Question: In my jqGrid implementation, we have a subgrid with a dropdown and we want to change the icon in a cell on change of that dropdown. I have used the 'Formatter' to generate the icons shown in the picture below. But now I want to add/remove the icon images from the cell. Is this possible to do? I'd greatly appreciate any help/ideas for that? We are using the jqGrid for ASP .NET in this project.

'''
function formatActionGridIcons(cellValue, options, rowObject) {
if (cellValue.indexOf("_") == -1) return '';
var arr = cellValue.split('_');
var icon1 = arr[0];
var icon2 = arr[1];
var icon3 = arr[2];
//if (icon1 == "R")
var cellHtml = getIconHtml(icon1) + getIconHtml(icon2) + getIconHtml(icon3);
return cellHtml;
}
function getIconHtml(icon) {
if (icon == null || icon == "") return "";
var result = GetIconPath(icon);
if (typeof (result) === "undefined" || result == "")
return "";
else
return "<img src='" + GetIconPath(icon) + "' width='18px' height='18px' />";
}
function unformatActionGridIcons(cellValue, options, cellObject) {
return $(cellObject.html()).attr("originalValue");
}
'''
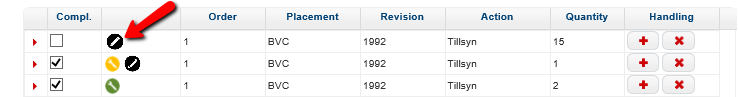
Answer: You can use 'setCell' to modify the cell with icons. It calls internally the formatter of the cell to generate HTML fragment which will be set in the grid. So you need just use the same format of data 'setCell' for its 3-d parameter like you use in the input of the grid.